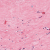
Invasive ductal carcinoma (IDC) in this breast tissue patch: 0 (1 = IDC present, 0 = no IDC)